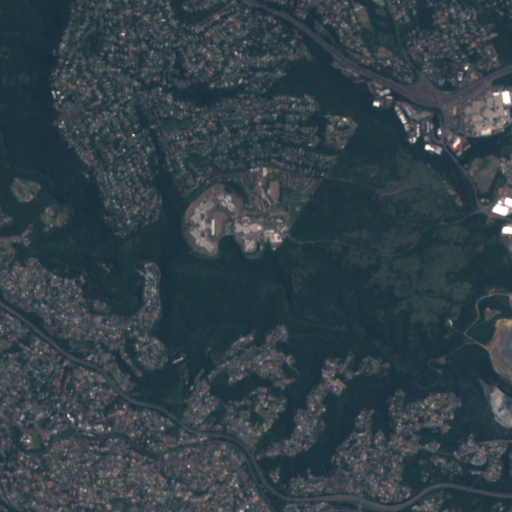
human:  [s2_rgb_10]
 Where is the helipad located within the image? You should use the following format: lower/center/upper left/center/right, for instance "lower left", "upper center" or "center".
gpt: The helipad is located in the upper right of the image.
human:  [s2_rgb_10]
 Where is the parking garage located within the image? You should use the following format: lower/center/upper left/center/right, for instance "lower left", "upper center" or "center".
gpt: The parking garage is located in the upper right of the image.
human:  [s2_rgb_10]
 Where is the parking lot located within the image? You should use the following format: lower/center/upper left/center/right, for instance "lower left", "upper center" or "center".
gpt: The parking lot is located in the upper right of the image.
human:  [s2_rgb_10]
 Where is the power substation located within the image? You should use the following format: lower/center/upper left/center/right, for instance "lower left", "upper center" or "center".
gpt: The power substation is located in the lower right of the image.
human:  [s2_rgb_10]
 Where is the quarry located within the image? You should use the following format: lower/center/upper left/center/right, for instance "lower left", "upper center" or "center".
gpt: The quarry is located in the lower right of the image.
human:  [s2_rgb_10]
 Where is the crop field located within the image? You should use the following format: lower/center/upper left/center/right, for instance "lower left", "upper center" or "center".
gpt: There is no crop field in the image.